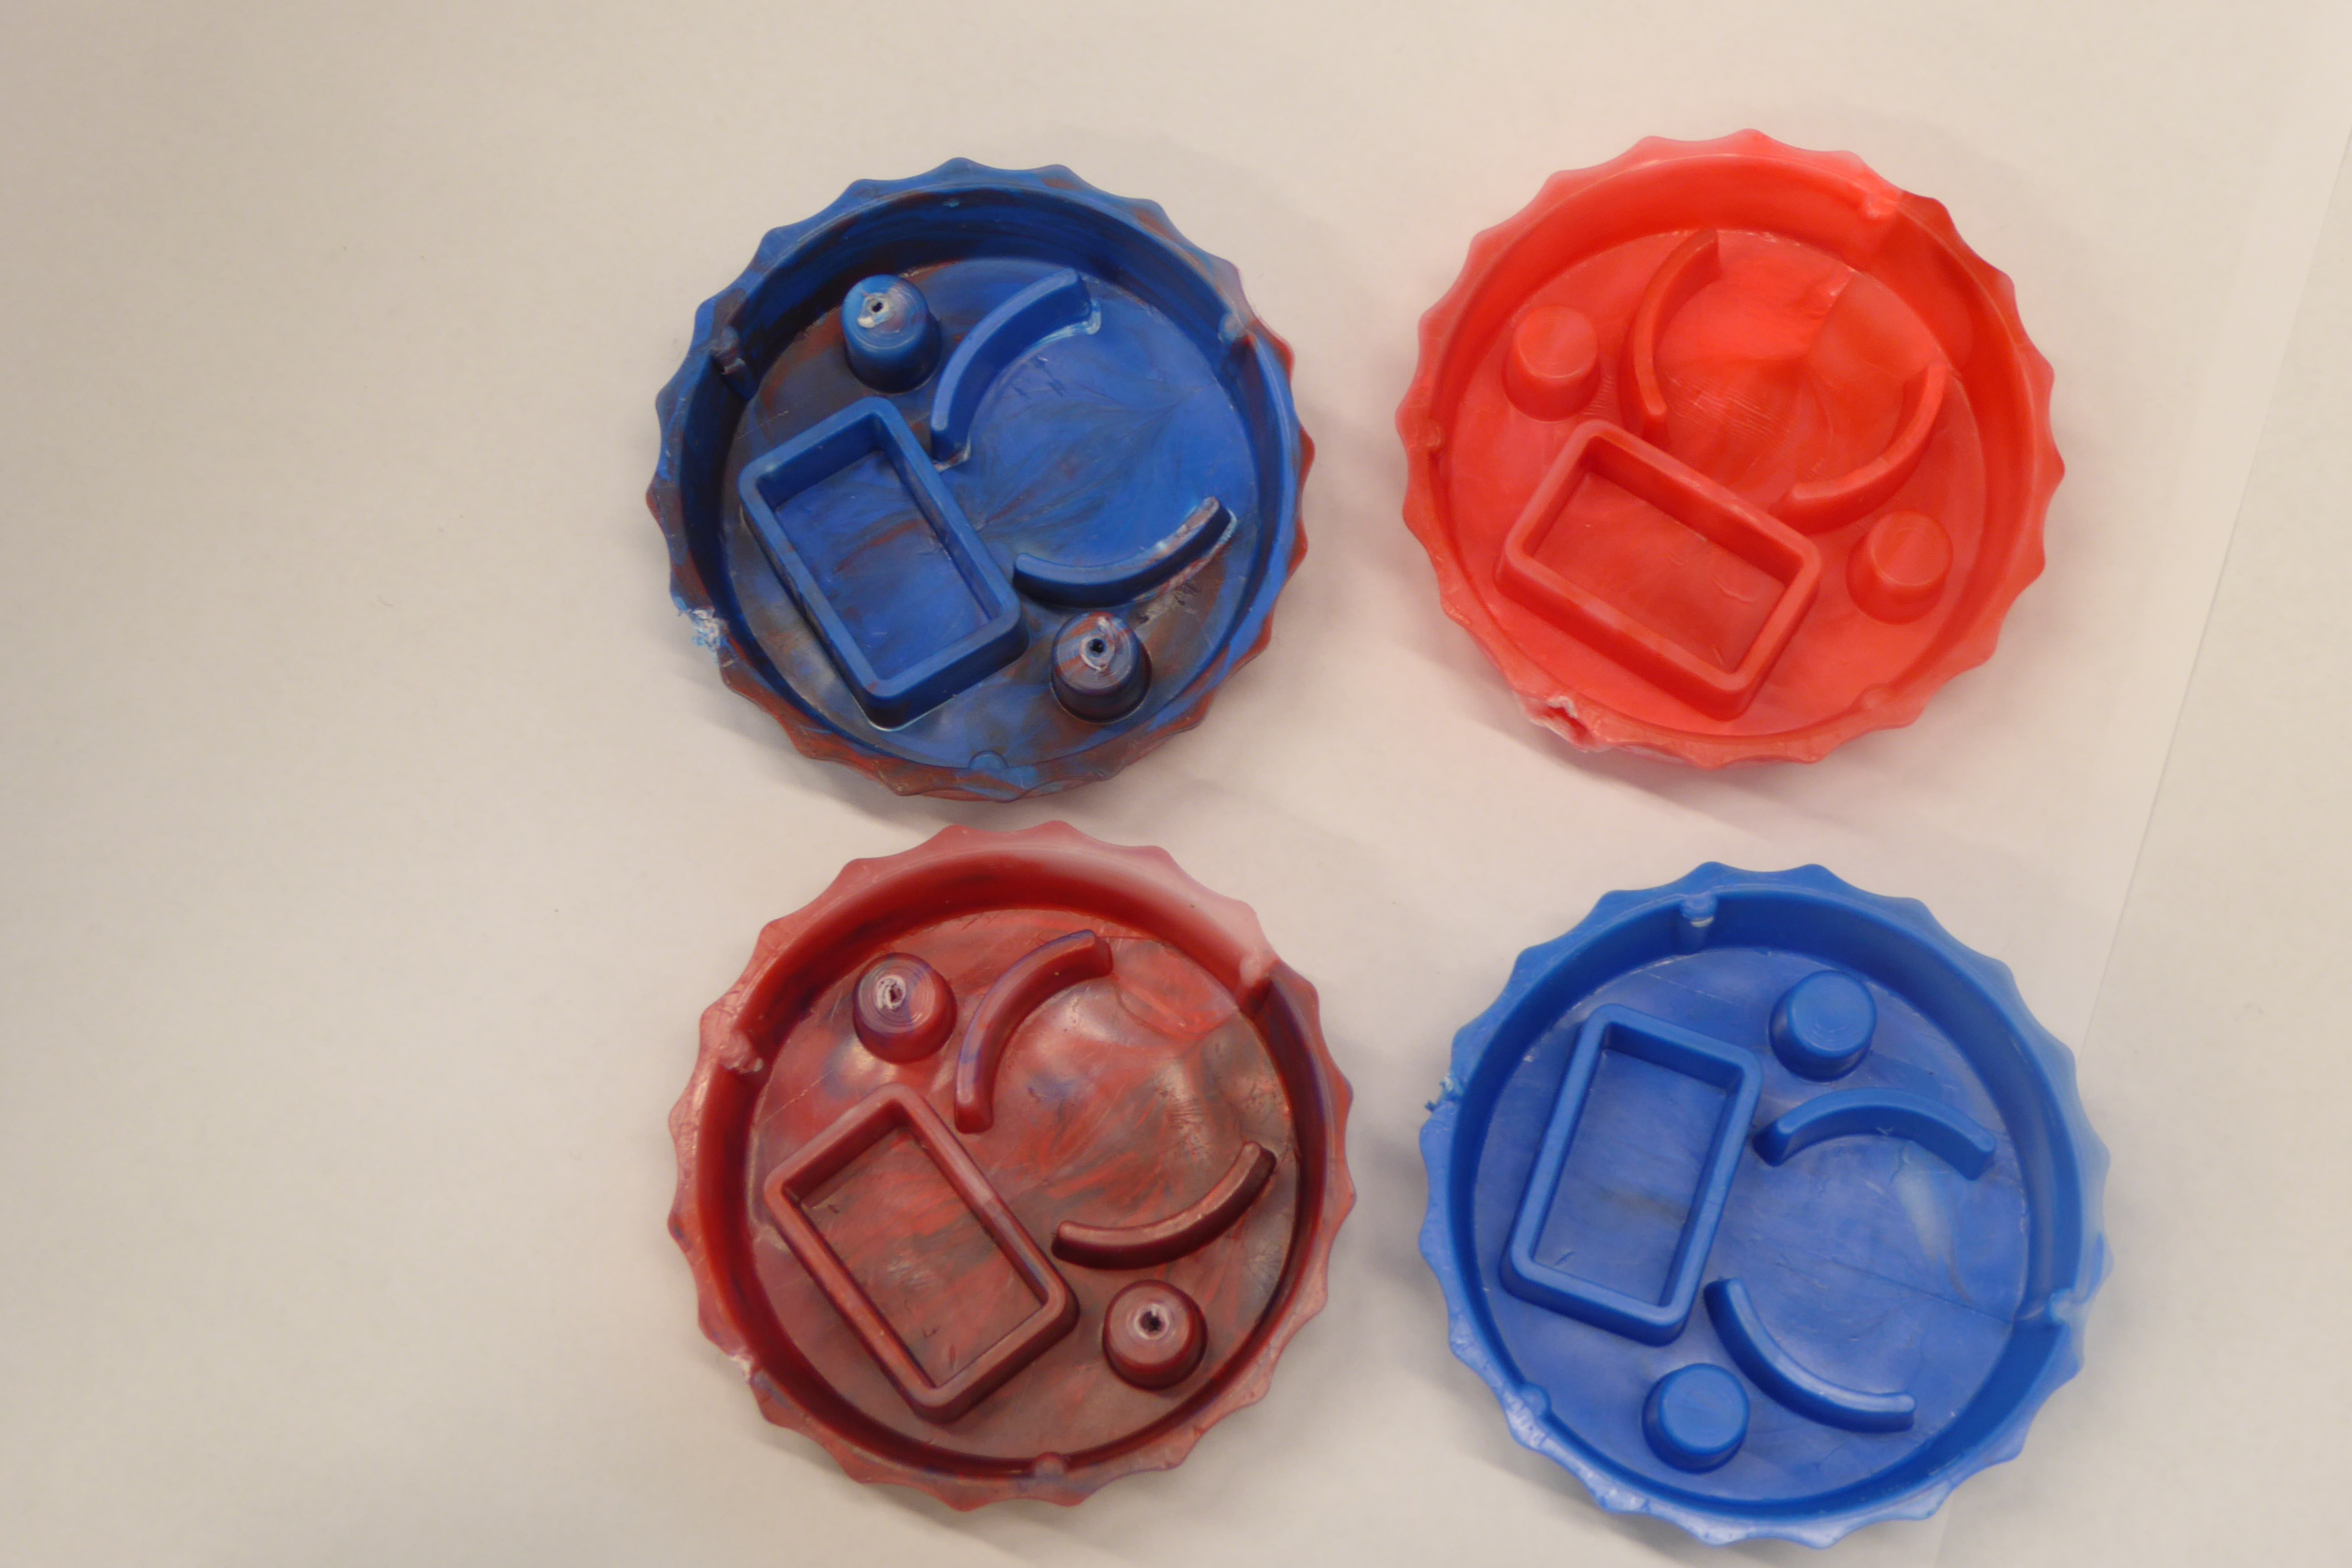
Label: Bottle Opener - Cover